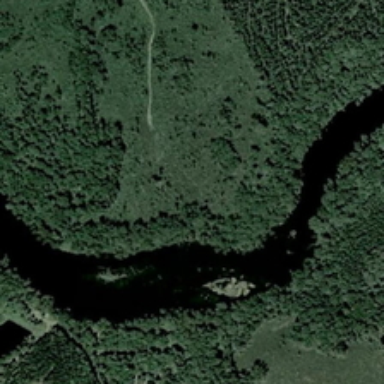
Many green trees are in two sides of a curved river .